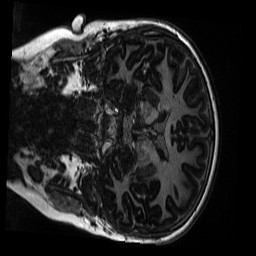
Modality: MP2RAGE
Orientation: coronal
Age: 11
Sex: male
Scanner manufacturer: siemens
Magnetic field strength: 3 T
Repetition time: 4 s
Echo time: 0.00303 s